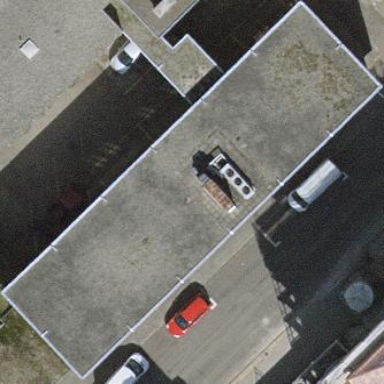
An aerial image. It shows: Group of garages.